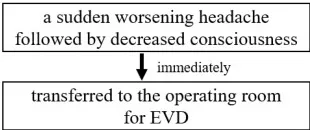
Sagittal T1-weighted. Magnetic resonance images showed a heterogeneously enhancing solid mass in pineal gland region, extending into the bilateral thalamus and obliterating the third ventricle, with ventriculomegaly.
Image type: chart (chart)